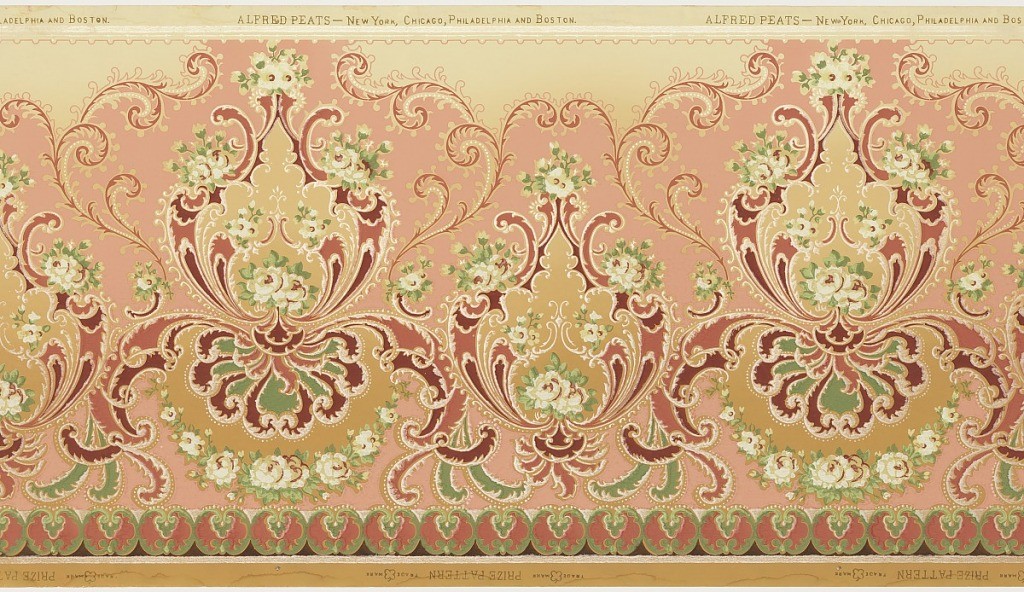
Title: Frieze
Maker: Alfred Peats Company
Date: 1905–1915
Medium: Machine-printed paper
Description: Clusters of white flowers enclosed in scrolling medallions. Every second medallion is raised up with a floral garland or swag below. The ground color shades from light tan at the top to a darker tan at the bottom, while the majority of the background is printed in mauve, separated from the tan with foliate scrolls. Has an Alhambra effect.